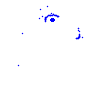
Particle: electron